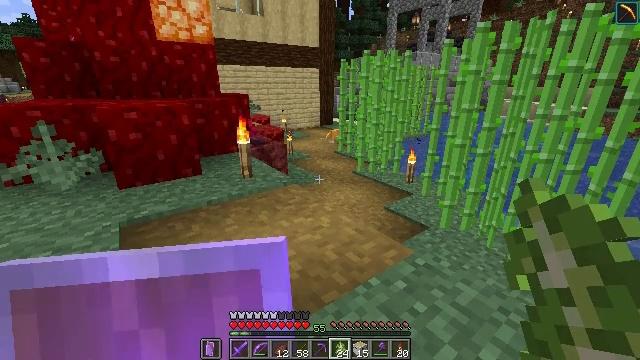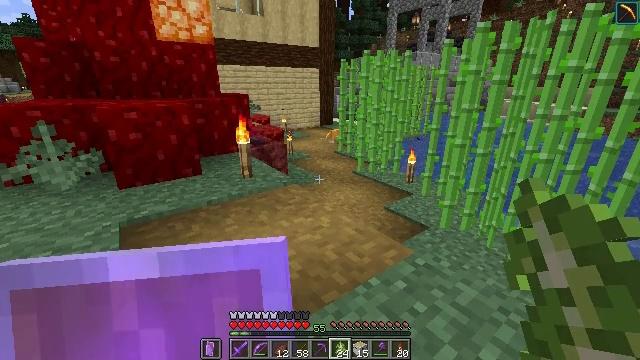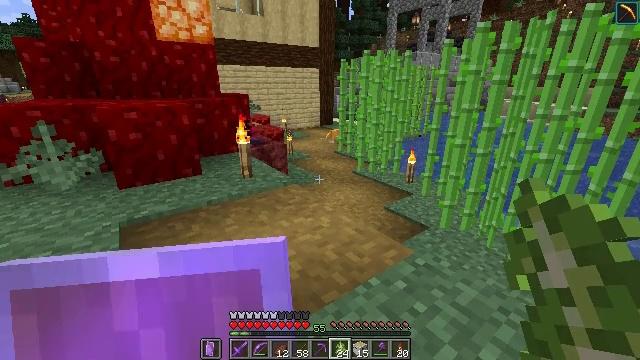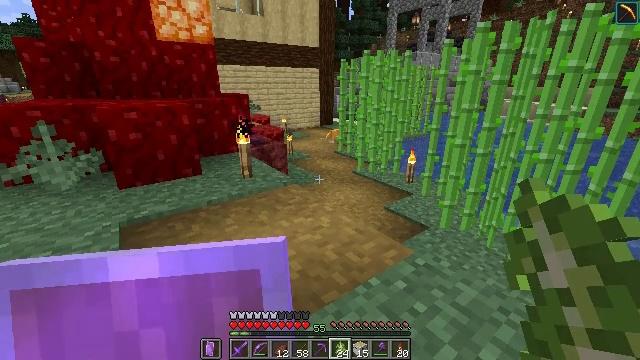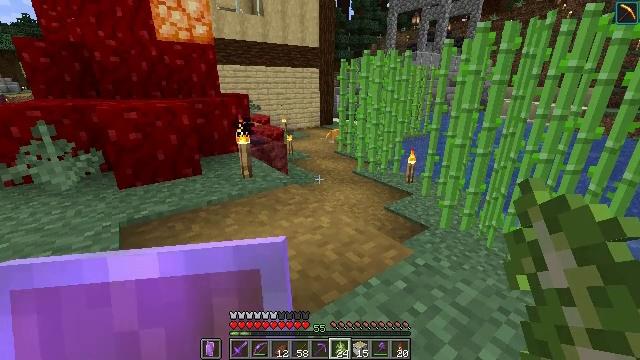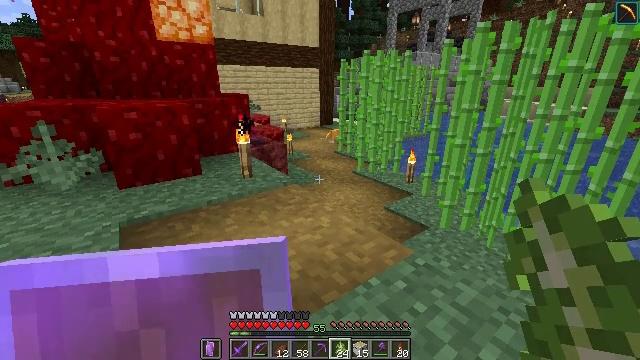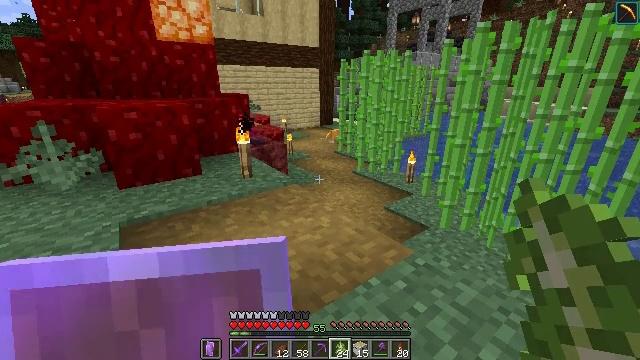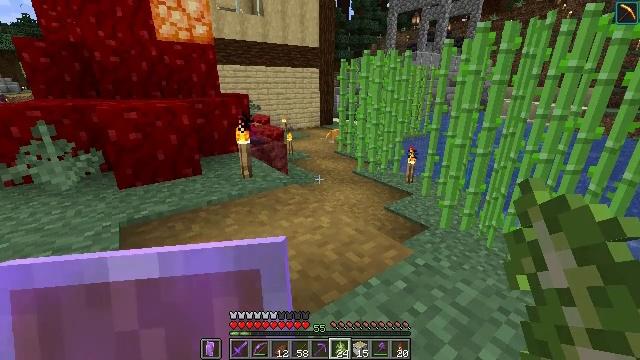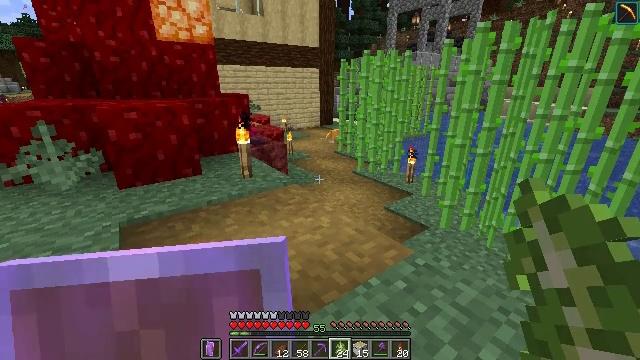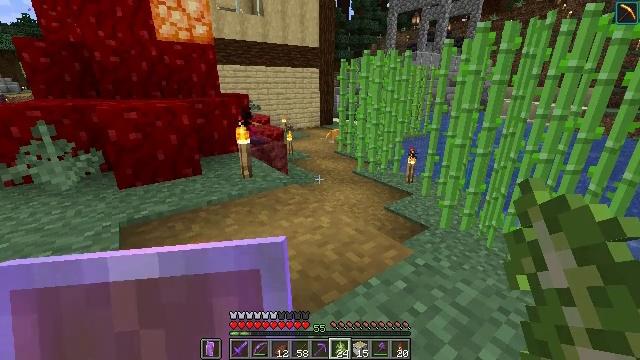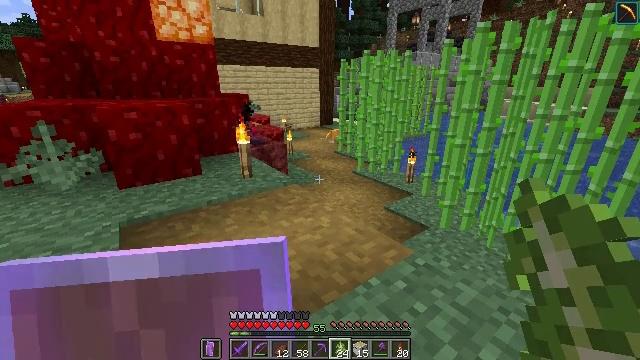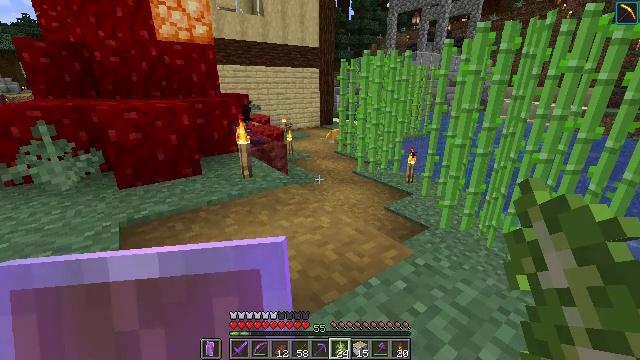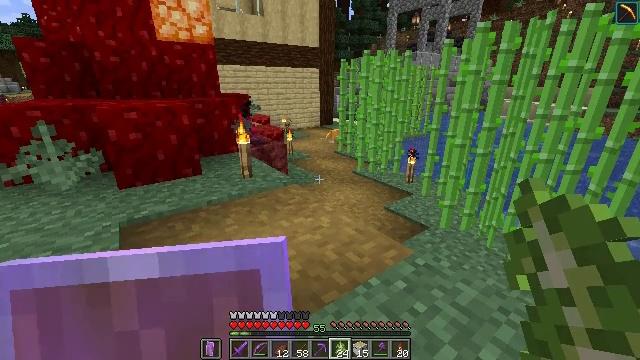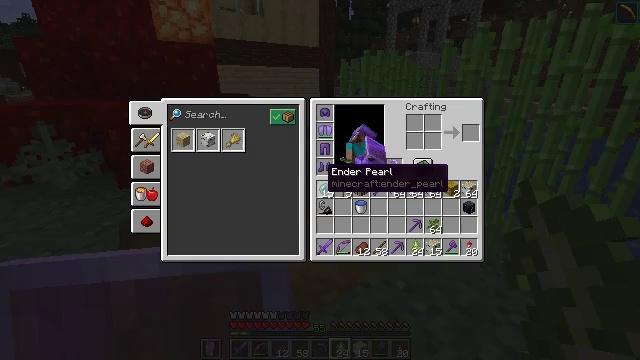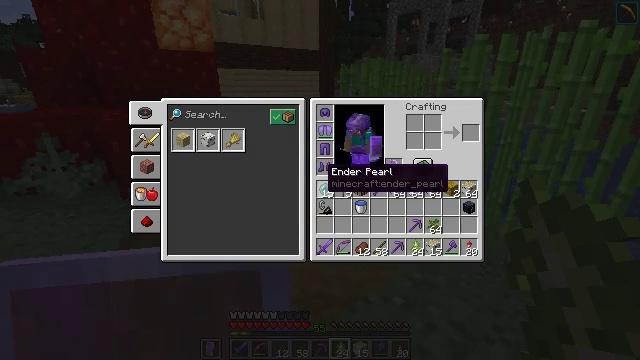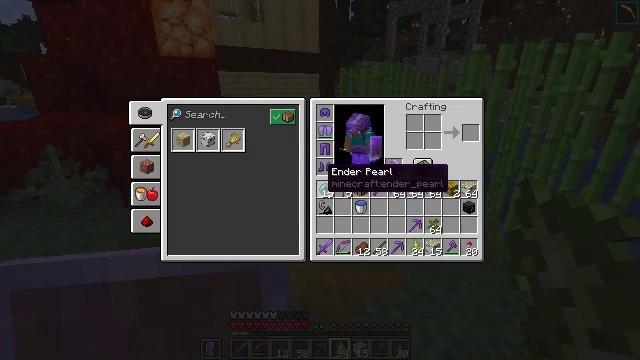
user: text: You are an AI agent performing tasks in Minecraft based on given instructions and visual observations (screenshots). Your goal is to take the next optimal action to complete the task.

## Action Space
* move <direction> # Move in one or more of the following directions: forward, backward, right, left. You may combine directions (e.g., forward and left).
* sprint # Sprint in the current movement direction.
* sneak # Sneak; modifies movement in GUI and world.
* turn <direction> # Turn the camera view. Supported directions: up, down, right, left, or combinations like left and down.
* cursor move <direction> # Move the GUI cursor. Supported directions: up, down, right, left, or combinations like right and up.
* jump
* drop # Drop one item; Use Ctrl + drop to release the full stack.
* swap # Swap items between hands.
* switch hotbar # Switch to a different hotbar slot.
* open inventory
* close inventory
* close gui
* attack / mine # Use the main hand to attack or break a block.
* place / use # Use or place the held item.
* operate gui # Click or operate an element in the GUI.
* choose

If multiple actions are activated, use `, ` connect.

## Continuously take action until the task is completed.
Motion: motion action
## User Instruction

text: Get a lead by crafting string and slimeball together.
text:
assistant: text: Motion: sneak
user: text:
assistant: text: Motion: sneak
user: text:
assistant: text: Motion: sneak
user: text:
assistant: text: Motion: sneak
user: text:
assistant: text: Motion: sneak
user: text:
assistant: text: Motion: sneak
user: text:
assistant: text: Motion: sneak
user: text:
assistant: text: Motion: sneak
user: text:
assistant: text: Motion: sneak
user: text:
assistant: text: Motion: sneak
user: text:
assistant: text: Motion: sneak
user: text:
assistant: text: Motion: sneak
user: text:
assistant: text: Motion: open inventory
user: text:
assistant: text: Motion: open inventory
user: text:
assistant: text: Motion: open inventory
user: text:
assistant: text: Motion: no_op
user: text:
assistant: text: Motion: turn right and down
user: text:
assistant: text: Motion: turn right and down
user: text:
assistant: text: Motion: no_op
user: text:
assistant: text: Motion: sneak
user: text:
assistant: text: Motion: sneak
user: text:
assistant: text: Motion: sneak
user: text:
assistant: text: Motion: sneak, turn right
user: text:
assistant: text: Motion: sneak, turn right
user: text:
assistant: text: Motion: sneak
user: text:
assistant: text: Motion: sneak
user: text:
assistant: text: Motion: sneak
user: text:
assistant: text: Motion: sneak
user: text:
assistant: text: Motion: sneak
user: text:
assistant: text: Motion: sneak